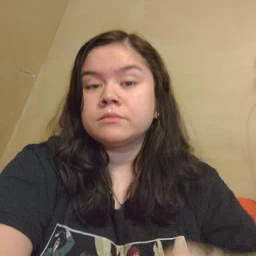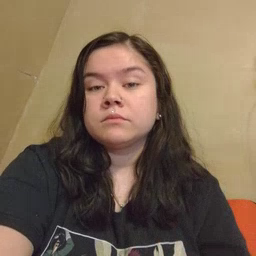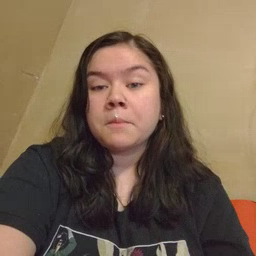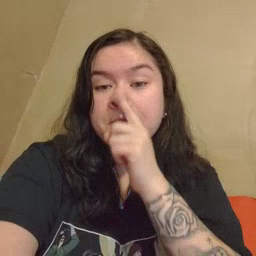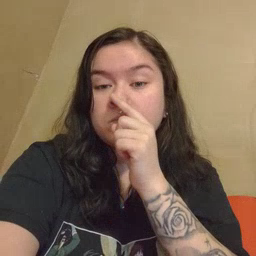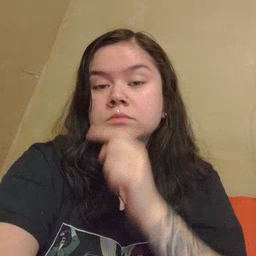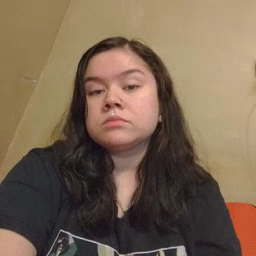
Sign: mouse